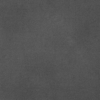
Label: dusty